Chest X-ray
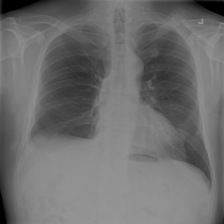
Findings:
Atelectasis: negative
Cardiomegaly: negative
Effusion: negative
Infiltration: negative
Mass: negative
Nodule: negative
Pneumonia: negative
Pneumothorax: negative
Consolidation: negative
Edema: negative
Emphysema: negative
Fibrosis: negative
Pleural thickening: negative
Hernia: negative